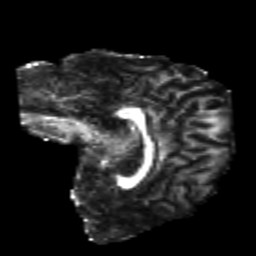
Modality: FA
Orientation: sagittal
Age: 22
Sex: male
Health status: healthy
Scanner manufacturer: philips
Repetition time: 7.384 s
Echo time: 0.08599 s